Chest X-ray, AP view. Patient: 56 years old, sex M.
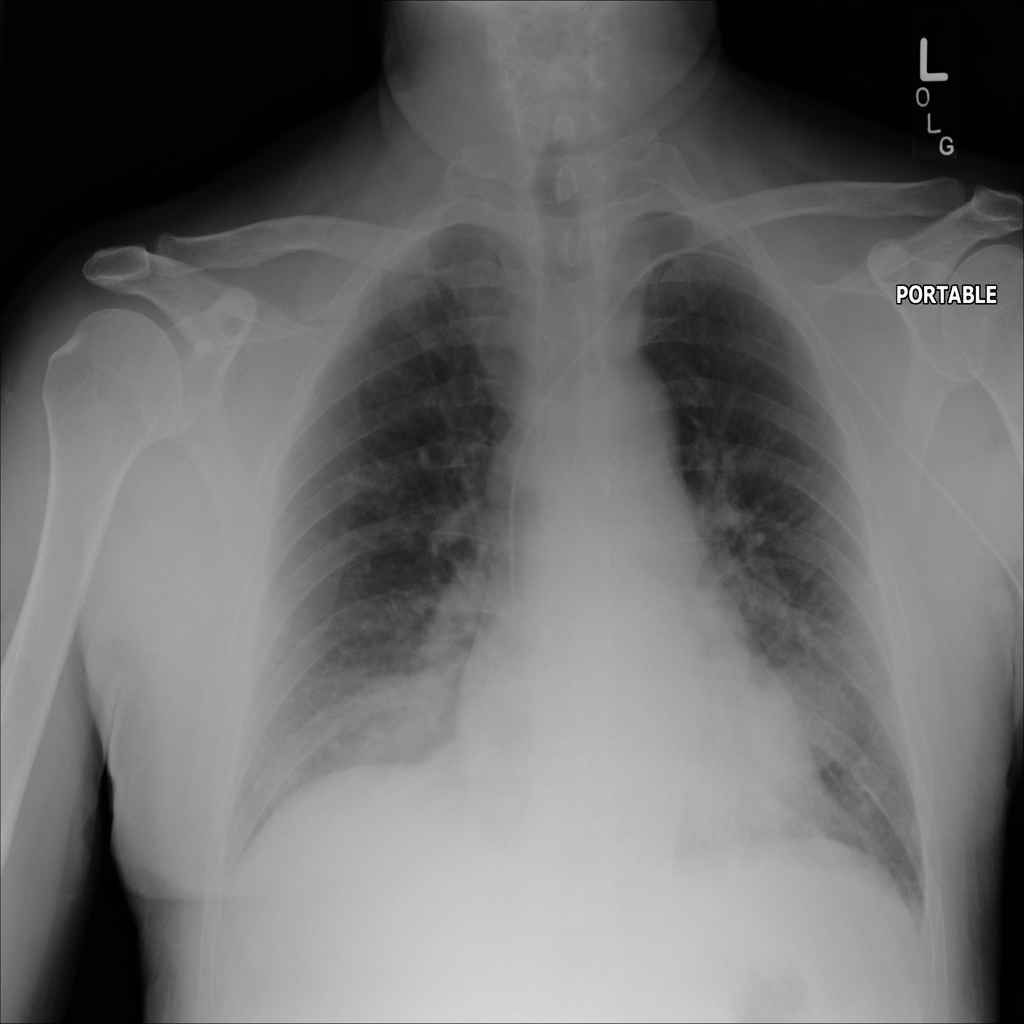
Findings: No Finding